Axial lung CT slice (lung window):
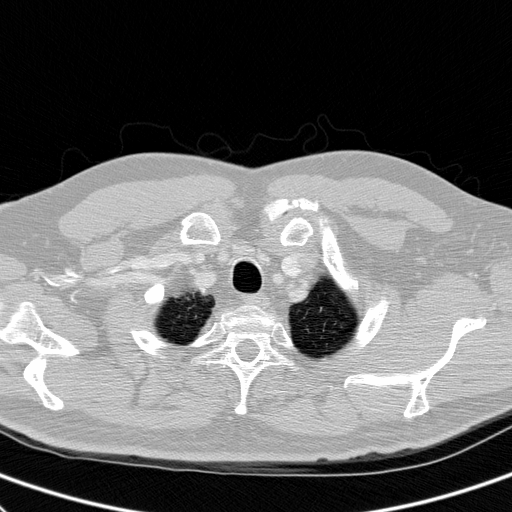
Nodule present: no